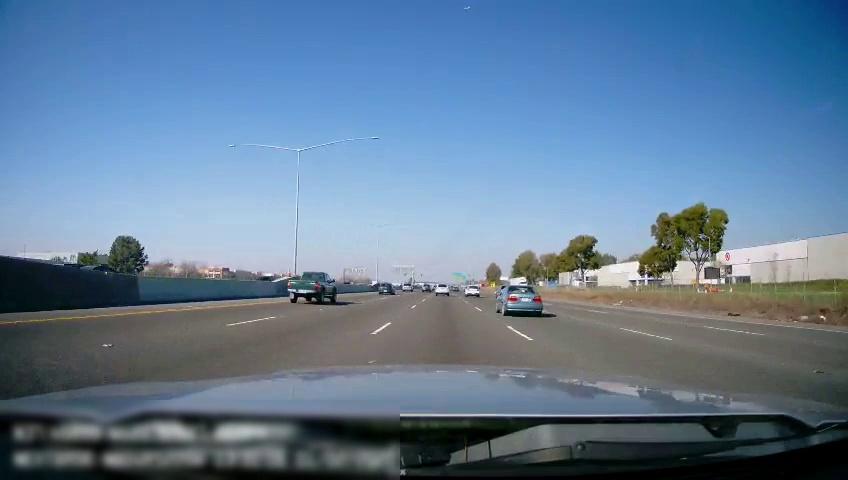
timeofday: Day
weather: Sunny
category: Drivable Space
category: Vehicles | Car
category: Vehicles | Car
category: Vehicles | Truck
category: Vehicles | Truck
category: Vehicles | SUV
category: Vehicles | Car
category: Vehicles | SUV
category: Vehicles | SUV
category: Vehicles | Car
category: Vehicles | Truck
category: Vehicles | SUV
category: Vehicles | Car
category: Lanes | Current Lane
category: Lanes | Current Lane
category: Lanes | Alternate Lane
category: Lanes | Alternate Lane
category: Lanes | Alternate Lane
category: Lanes | Alternate Lane
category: Lanes | Alternate Lane